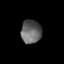
Tissue: lung
Cell type: Epithelial cells
Senescence score: 0.2371
Nuclear area (px): 469
Mean DAPI intensity: 99.358